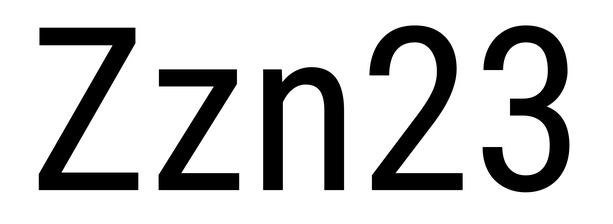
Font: Roboto_Condensed_Regular